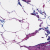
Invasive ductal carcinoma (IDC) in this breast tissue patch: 0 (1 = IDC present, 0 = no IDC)